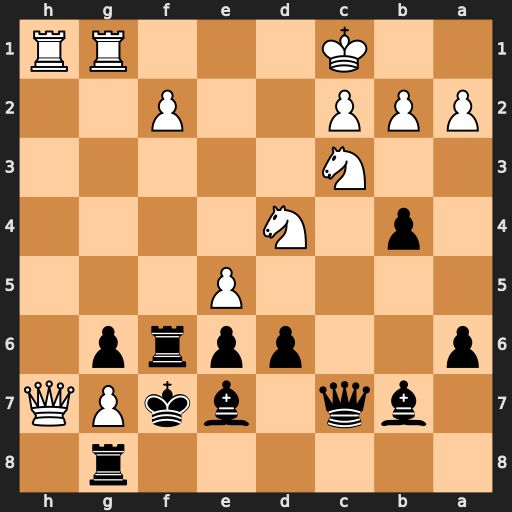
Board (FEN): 6r1/1bq1bkPQ/p2pprp1/4P3/1p1N4/2N5/PPP2P2/2K3RR
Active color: b
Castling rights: -
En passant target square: -
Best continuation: dxe5 Nxe6 Rxe6